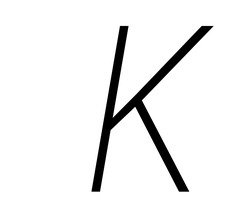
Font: Roboto-Italic_Condensed_ExtraLight_Italic